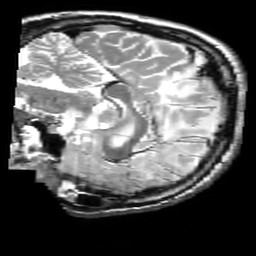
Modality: T2w
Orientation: sagittal
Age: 23
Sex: male
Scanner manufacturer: philips
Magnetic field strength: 3 T
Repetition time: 3 s
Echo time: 0.08 s